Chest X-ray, AP view. Patient: 32 years old, sex F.
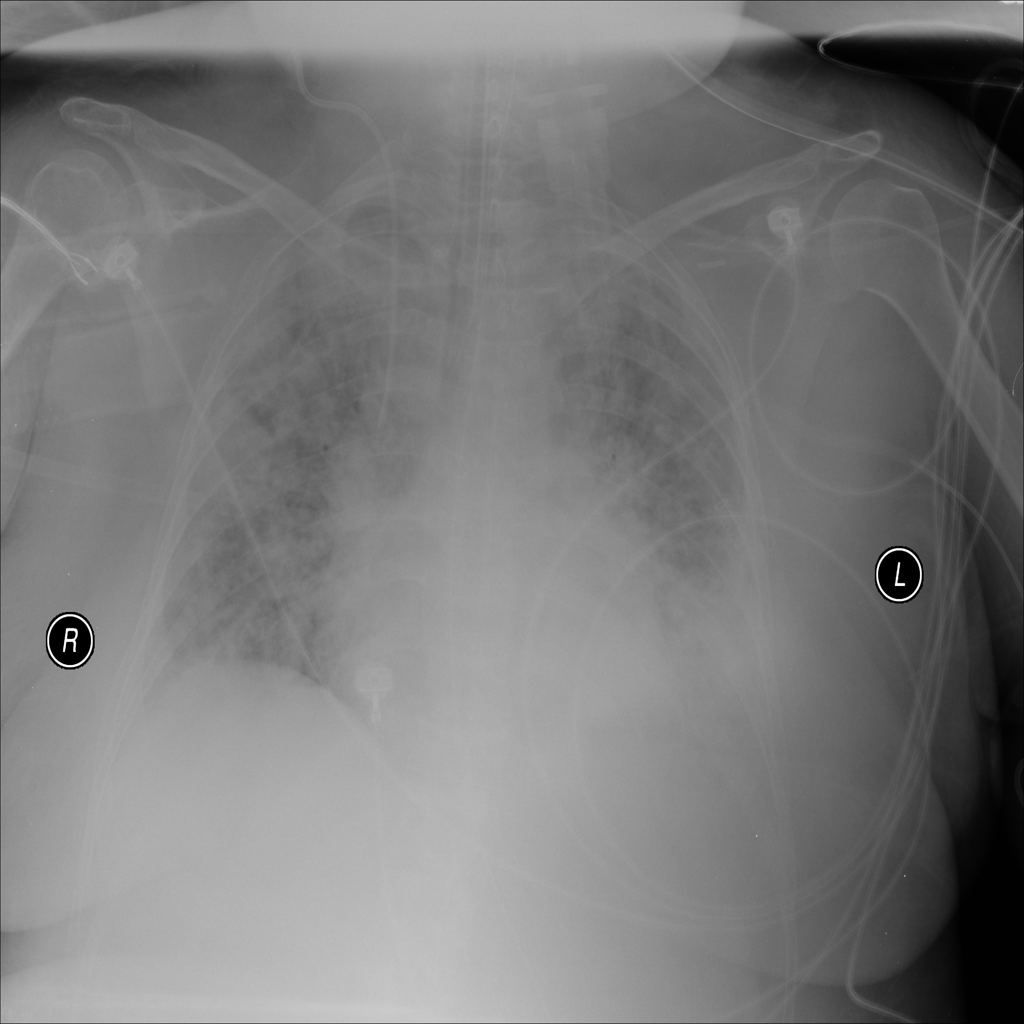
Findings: Consolidation, Infiltration, Mass